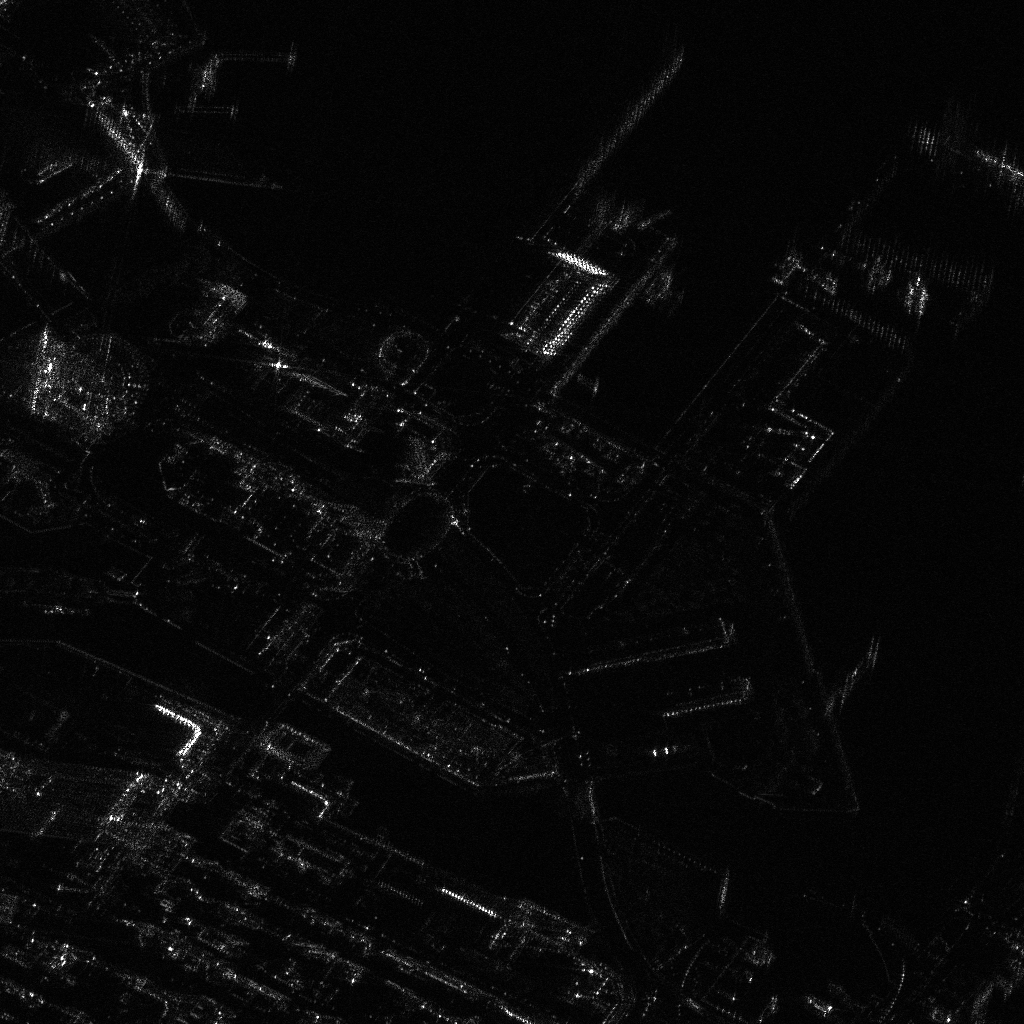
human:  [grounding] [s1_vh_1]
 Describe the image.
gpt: In the satellite image, there is  <ref>4 medium container </ref> <box>[[89, 27, 90, 31, 9], [94, 14, 99, 16, 36], [75, 23, 77, 27, 48], [84, 24, 85, 28, 9]]</box> located at top right,  <ref>1 medium container </ref> <box>[[63, 25, 65, 29, 34]]</box> located at top.